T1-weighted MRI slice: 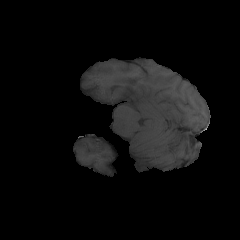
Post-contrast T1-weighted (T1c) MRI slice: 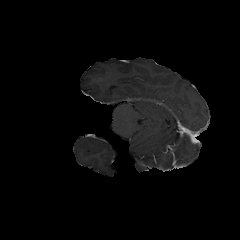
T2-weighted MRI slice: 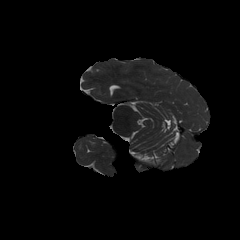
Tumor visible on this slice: no